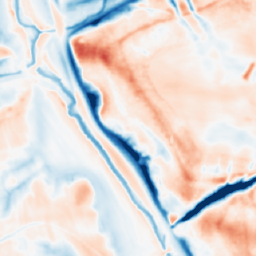
Category: multiscale
Decomposition family: dog
Decomposition parameters: sigma_low: 1
sigma_high: 10
Upsampling method: area
Upsampling parameters: scale: 2
Upsampling scale: 2